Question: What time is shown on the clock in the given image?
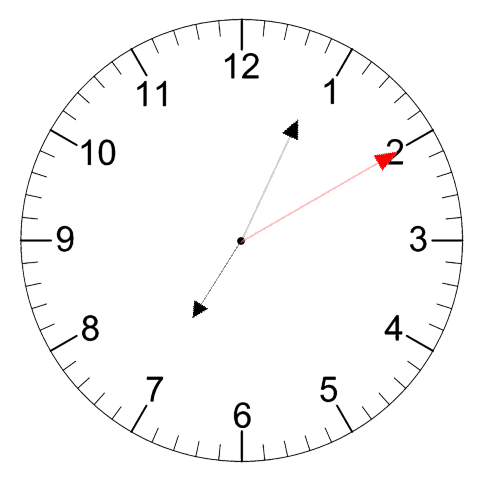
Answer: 07:04:10